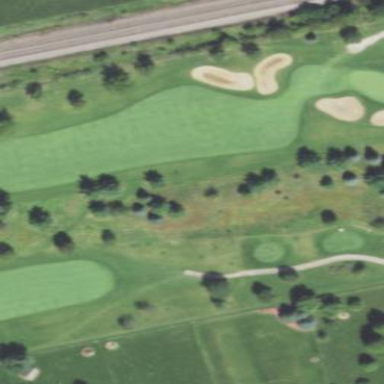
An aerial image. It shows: Rough golf area surrounded by grassland.